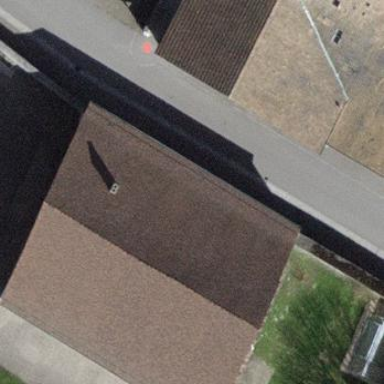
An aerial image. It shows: Building with tile roof.